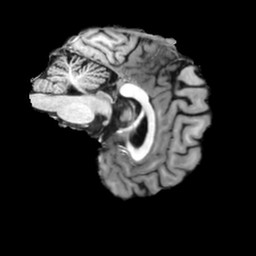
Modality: T1w
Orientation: sagittal
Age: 53
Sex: male
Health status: ill